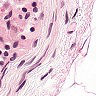
Metastatic tissue present: no